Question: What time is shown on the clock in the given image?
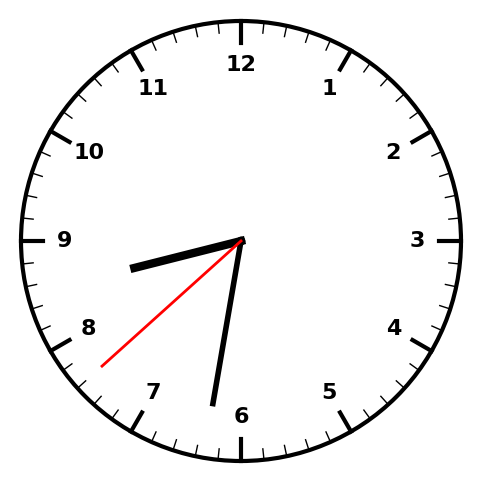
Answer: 08:31:38